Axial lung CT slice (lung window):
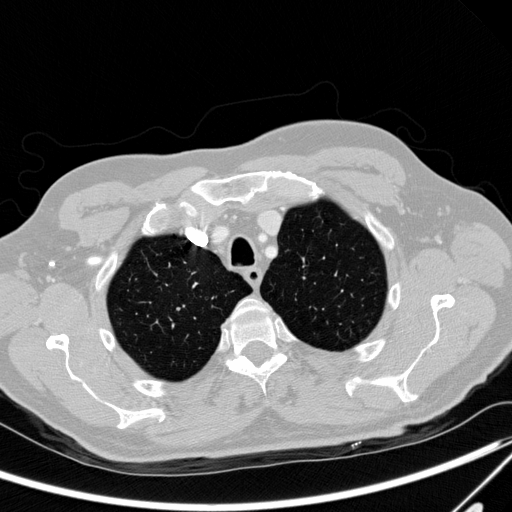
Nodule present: yes
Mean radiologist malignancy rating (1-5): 3